Field crop: maize
Growth stage: 1
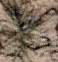
Species: salsola